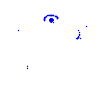
Particle: kaon